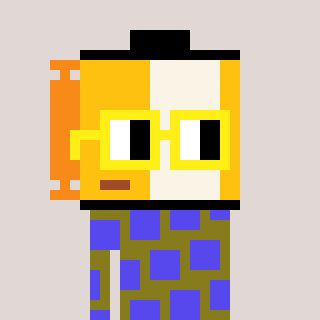
a pixel art character with square yellow glasses, a film roll-shaped head and a gunk-colored body on a warm background